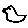
Label: bird